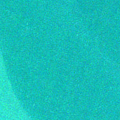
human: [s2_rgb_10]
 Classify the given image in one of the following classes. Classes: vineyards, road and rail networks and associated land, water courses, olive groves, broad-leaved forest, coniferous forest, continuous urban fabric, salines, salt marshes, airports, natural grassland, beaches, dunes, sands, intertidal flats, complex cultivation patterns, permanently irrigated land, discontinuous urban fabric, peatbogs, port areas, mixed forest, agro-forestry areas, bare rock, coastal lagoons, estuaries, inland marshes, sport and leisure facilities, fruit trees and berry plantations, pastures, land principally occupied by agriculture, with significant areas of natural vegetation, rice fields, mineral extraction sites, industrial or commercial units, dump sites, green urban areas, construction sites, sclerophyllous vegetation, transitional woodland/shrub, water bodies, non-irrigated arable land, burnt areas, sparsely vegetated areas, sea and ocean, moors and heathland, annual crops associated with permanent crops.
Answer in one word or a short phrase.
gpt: sea and ocean